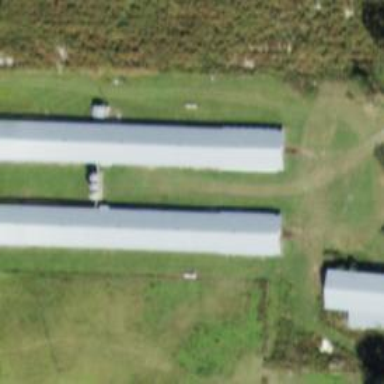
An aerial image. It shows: Poultry farmyard is depicted in the image.